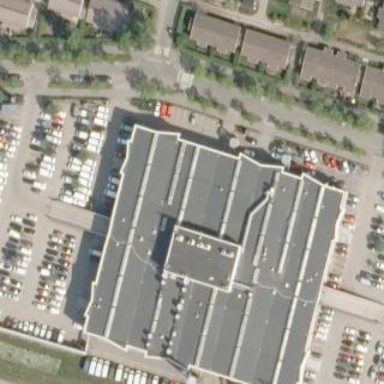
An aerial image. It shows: Retail building with car shop.